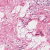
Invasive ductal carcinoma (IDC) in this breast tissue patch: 0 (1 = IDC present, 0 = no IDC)